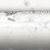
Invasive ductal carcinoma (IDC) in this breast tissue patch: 0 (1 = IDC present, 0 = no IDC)